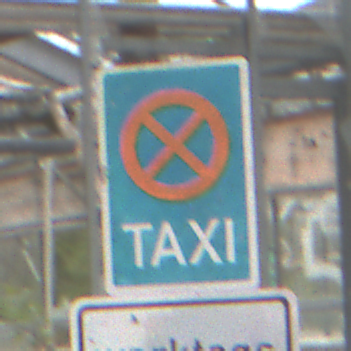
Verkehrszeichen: Taxenstand
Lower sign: ZeitangabenMitBeschraenkungAufWochentage1
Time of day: Midday
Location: Roofed (Special)
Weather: Overcast
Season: NotSpecified
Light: Natural